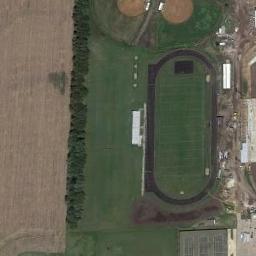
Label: ground_track_field